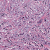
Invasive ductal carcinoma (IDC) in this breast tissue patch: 0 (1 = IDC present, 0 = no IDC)